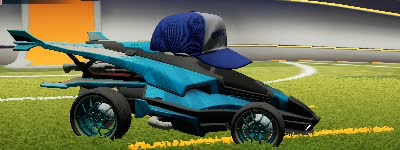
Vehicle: aftershock